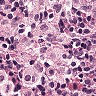
Metastatic tissue present: no